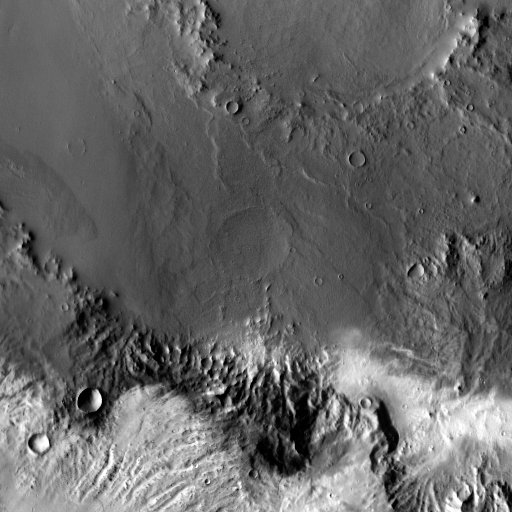
Crater classes present: Background, Other, Buried